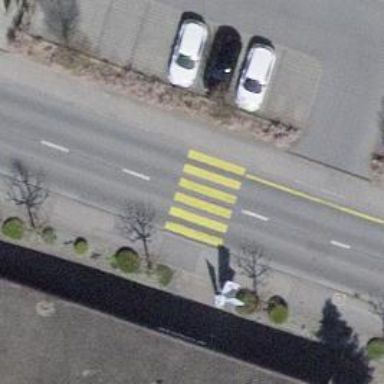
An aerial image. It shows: Kerb serving as barrier.